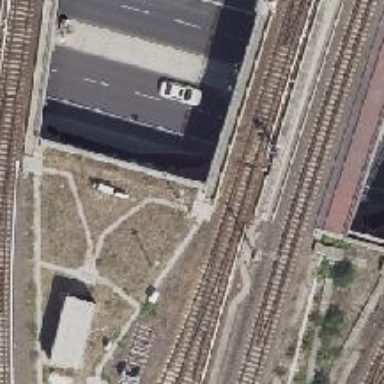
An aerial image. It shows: Railway signal.